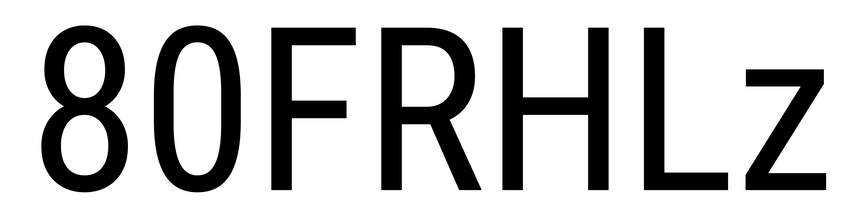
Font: Roboto_Condensed_Regular